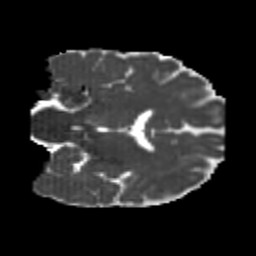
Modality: MD
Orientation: coronal
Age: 23
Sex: female
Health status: healthy
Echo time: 0.074 s